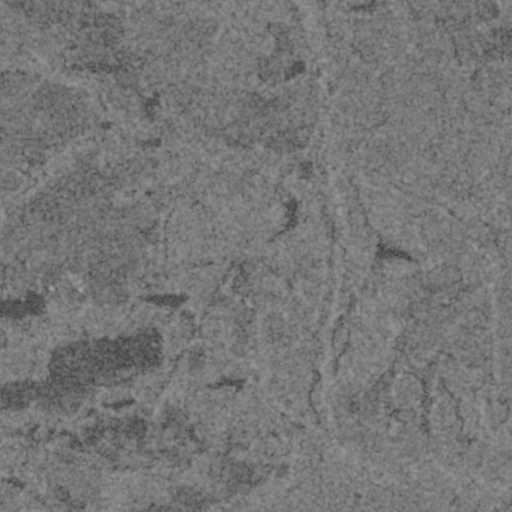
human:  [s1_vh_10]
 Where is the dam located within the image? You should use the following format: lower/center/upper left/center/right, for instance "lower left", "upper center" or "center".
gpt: The dam is located in the center left of the image.
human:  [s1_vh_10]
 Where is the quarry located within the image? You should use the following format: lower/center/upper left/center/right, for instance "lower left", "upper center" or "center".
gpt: The quarry is located in the upper left of the image.
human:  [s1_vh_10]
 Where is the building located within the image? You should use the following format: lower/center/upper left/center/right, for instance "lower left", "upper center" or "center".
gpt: The building is located in the upper left of the image.
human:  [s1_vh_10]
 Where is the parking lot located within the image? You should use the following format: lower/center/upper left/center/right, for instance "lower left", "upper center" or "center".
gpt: There is no parking lot in the image.

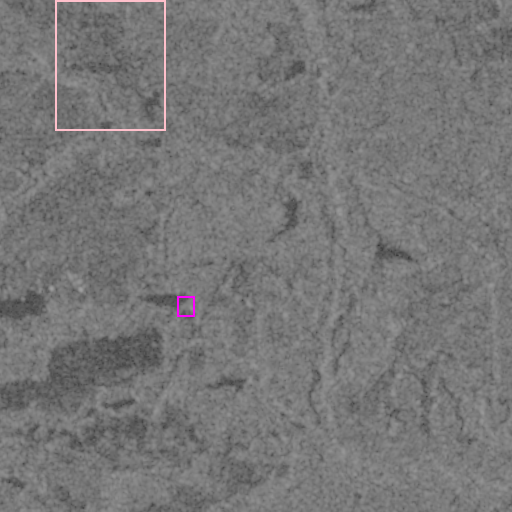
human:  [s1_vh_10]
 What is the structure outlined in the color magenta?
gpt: The structure outlined in magenta is a dam.
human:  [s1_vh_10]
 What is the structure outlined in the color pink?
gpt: The structure outlined in pink is a quarry.
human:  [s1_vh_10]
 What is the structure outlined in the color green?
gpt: There is no green outline.